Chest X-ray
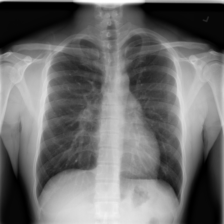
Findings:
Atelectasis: negative
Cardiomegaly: negative
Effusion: negative
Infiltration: positive
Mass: negative
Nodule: negative
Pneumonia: negative
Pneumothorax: negative
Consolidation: negative
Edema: negative
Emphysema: negative
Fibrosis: negative
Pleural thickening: negative
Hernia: negative